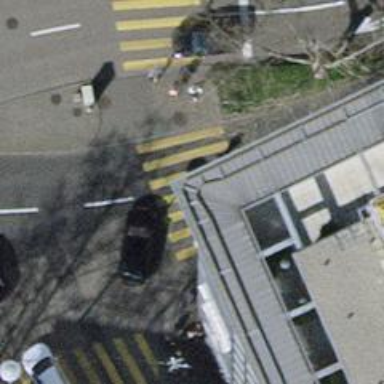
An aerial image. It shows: Kerb serving as barrier.